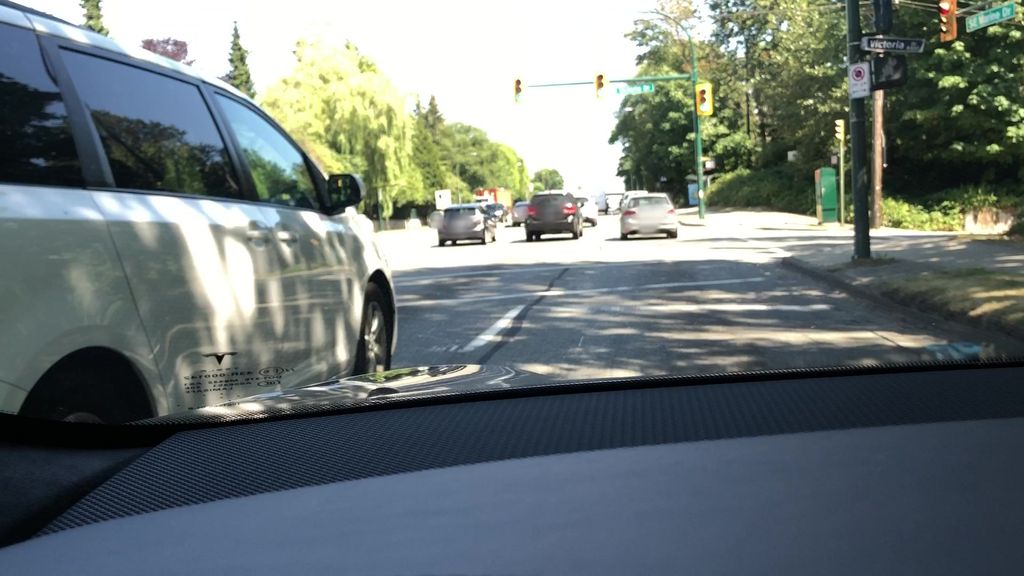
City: vancouver